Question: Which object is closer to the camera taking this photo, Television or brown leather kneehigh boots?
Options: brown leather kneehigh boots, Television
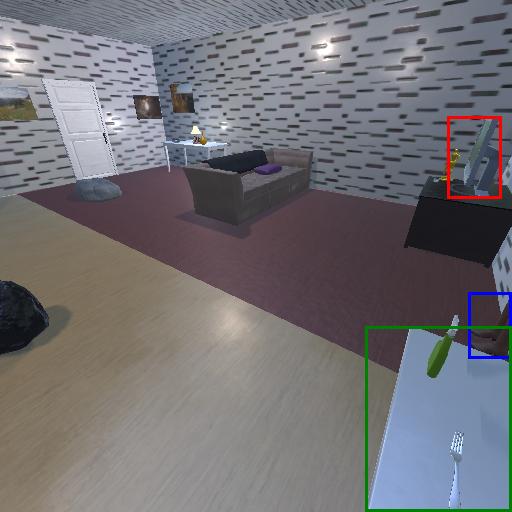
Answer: brown leather kneehigh boots